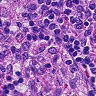
Metastatic tissue present: no